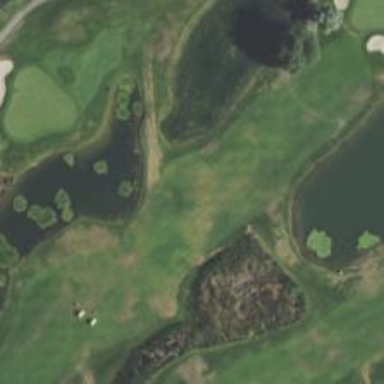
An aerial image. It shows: Golf fairway surrounded by grass.